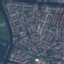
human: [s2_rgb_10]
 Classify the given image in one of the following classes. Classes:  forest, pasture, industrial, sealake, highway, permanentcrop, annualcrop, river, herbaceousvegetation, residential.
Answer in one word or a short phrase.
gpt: Residential